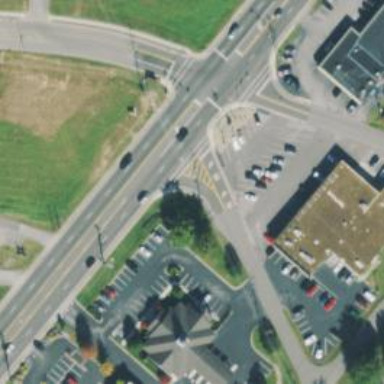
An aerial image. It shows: Road with stop sign.